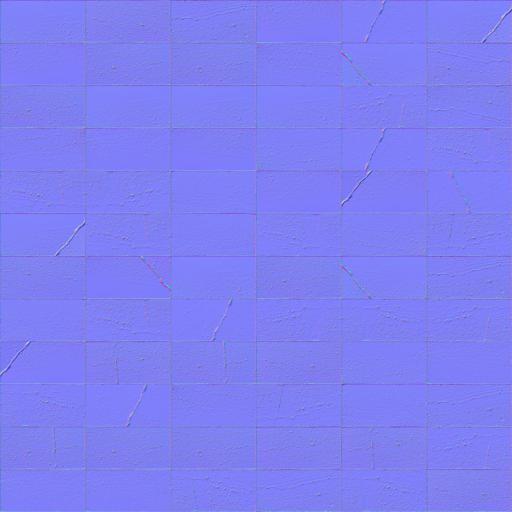
paving stones